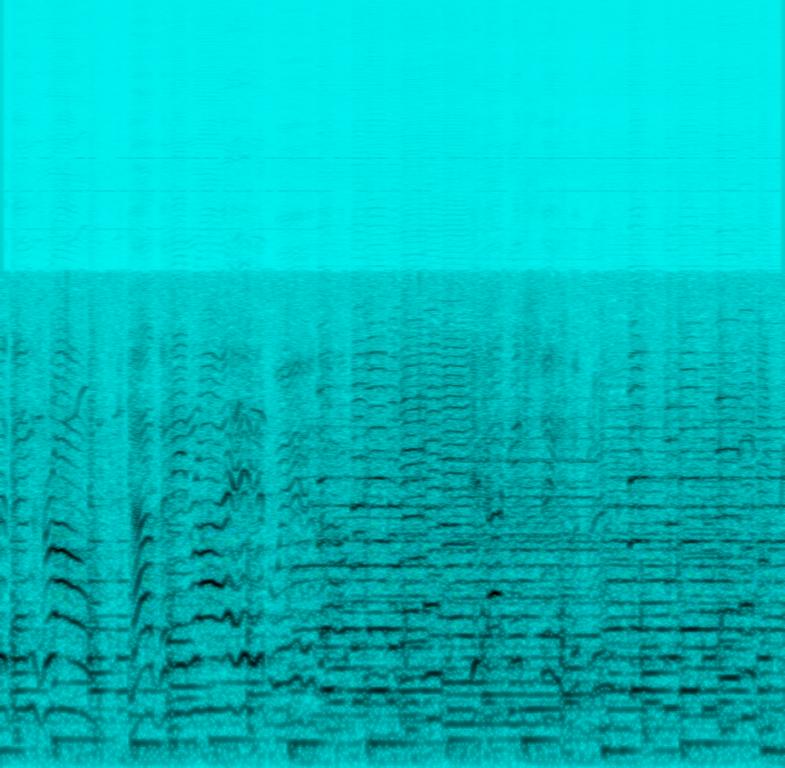
The low quality recording features a blues song that consists of passionate male vocal singing over groovy piano chords, brass melody, whistling melody and smooth bass. It sounds vintage and thus nostalgic and sentimental. The recording is very noisy.